Field crop: maize
Growth stage: 2
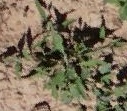
Species: atriplex